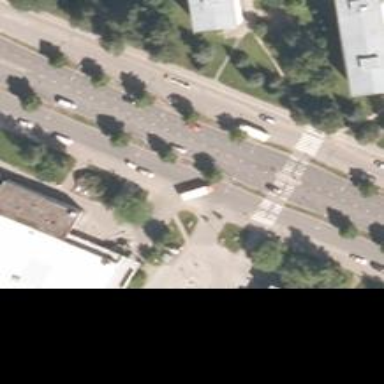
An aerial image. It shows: Uncontrolled road crossing.